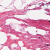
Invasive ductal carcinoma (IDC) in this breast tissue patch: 0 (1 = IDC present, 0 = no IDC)